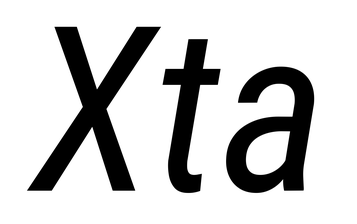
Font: Roboto-Italic_Condensed_Italic